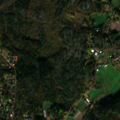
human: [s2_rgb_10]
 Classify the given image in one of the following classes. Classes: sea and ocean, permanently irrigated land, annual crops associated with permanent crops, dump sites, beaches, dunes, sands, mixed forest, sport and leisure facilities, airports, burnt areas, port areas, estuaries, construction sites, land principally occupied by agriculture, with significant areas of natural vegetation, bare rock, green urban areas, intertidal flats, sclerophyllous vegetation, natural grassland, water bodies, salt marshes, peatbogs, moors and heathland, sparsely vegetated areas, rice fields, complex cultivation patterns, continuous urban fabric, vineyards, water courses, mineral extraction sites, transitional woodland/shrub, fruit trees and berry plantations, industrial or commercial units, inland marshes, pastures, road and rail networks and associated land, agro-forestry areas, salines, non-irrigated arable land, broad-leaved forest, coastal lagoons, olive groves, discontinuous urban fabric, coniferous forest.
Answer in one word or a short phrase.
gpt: discontinuous urban fabric, industrial or commercial units, land principally occupied by agriculture, with significant areas of natural vegetation, mixed forest